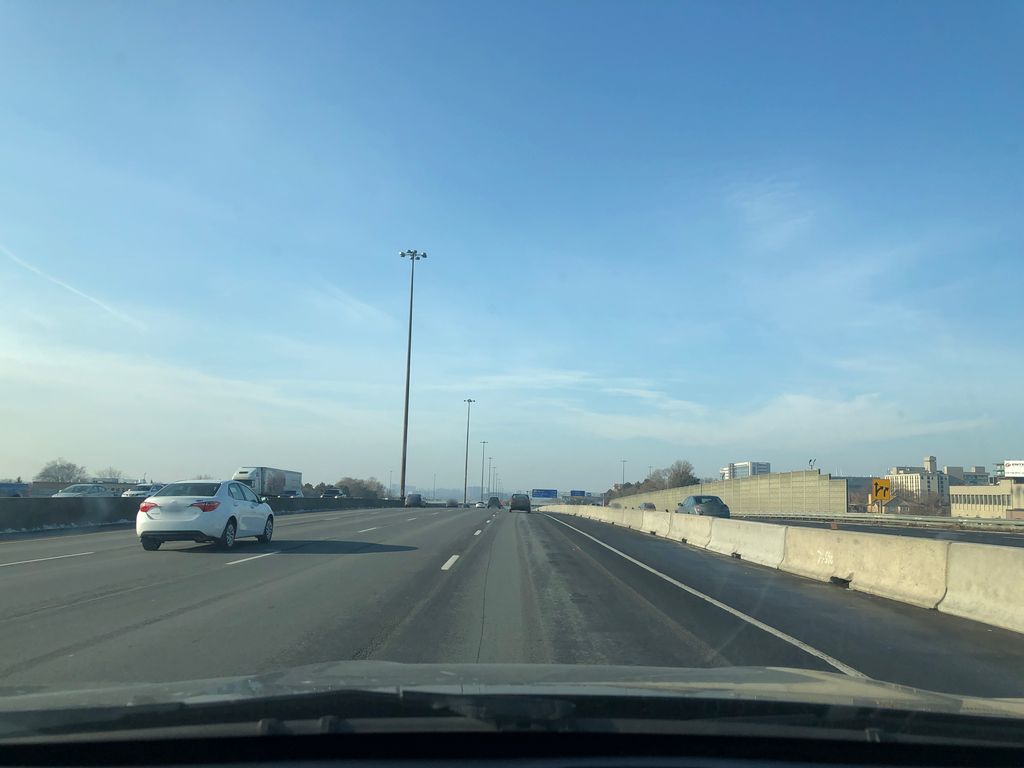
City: toronto